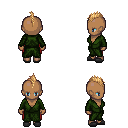
a pixel art fantasy rpg character, female body template, human, dark skin, green robe, red pants, light blonde mohawk hairstyle, gray slippers, four views (front, back, left, right), 2x2 character sprite sheet, small pixel art, hard edges, no anti-aliasing